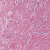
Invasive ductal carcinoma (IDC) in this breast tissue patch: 0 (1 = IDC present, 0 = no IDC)